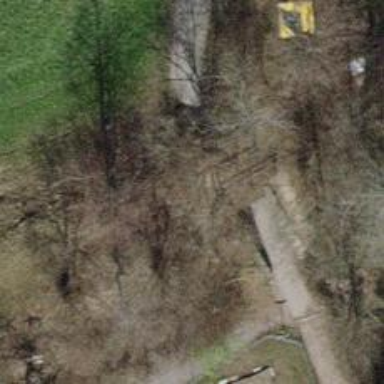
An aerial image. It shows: Abandoned railway on embankment.